Question: Basically I have the following tables
Ost_Data which looks kind of like this
| Stadt | Langzeitarbeitslose |
| ----- | ------------------- |
| Hamburg | 33 |
| Koln | 21 |
and West_Data which looks like this
| Stadt | Langzeitarbeitslose |
| ----- | ------------------- |
| Berlin | 34 |
| Frankfurt | 55 |
now I want to plot them in a ggplot Boxplot where the x axis shows the 2 different data tables
'''
Ost_Data
'''
and
'''
West_data
'''
and where on the y-axis the
'''
Langzeitarbeitslose
'''
is shown.
Essentially I want to compare the
'''
Langzeitarbeitslose
'''
value from each table against eachother
I tried
'''
ggplot(data = Ost_data, West_data) +
geom_boxplot(aes(x = ??, y = Langzeitarbeitslose)) +
labs(x = "Ost und Westdeutschland", y = "Langzeitarbeitslosenquote")
'''
But that doesnt work as I don't specify that I need both tables and because I only Want to show the 2 Table names being Ost_data and West_data on the X-Axis and not a value out of the data tables.
This is how it should look like in general, even though the values here are wrong. On the X-axis I only want the naes of Ost_data and West_data and on the Y-Axis the actual values of 'Langzeitarbeitslose':

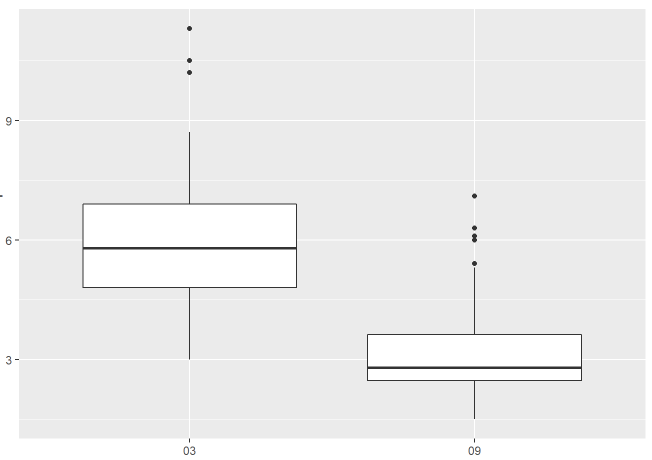
Answer: One option would be to add an identifier to your datasets and row bind them which could be achieved in one step using e.g. 'dplyr::bind_rows'. The identifier column could then be mapped on 'x':
'''
Ost_data <- data.frame(
Stadt = c("Hamburg", "Koln"),
Langzeitarbeitslose = c(33L, 21L)
)
West_data <- data.frame(
Stadt = c("Berlin", "Frankfurt"),
Langzeitarbeitslose = c(34L, 55L)
)
library(ggplot2)
dat <- dplyr::bind_rows(list(Ost = Ost_data, West = West_data), .id = "id")
ggplot(data = dat) +
geom_boxplot(aes(x = id, y = Langzeitarbeitslose)) +
labs(x = "Ost und Westdeutschland", y = "Langzeitarbeitslosenquote")
'''